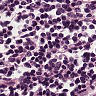
Metastatic tissue present: no